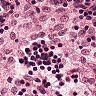
Metastatic tissue present: no